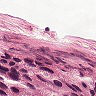
Metastatic tissue present: yes